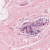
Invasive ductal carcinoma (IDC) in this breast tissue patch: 0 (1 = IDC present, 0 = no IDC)